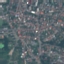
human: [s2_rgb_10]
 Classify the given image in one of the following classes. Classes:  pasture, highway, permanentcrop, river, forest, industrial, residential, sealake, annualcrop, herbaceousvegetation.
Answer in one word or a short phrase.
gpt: Residential